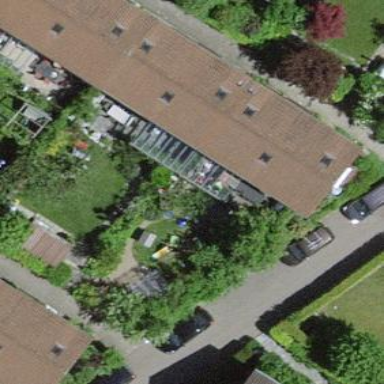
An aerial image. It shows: Terrace building.